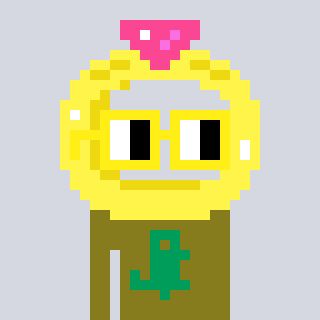
a pixel art character with square yellow glasses, a ring-shaped head and a gunk-colored body on a cool background